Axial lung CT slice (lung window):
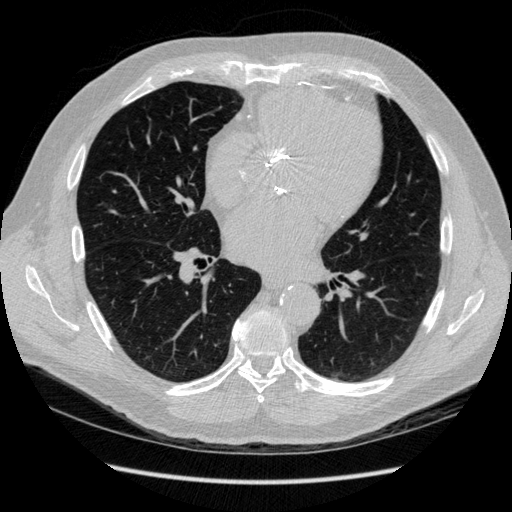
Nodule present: no